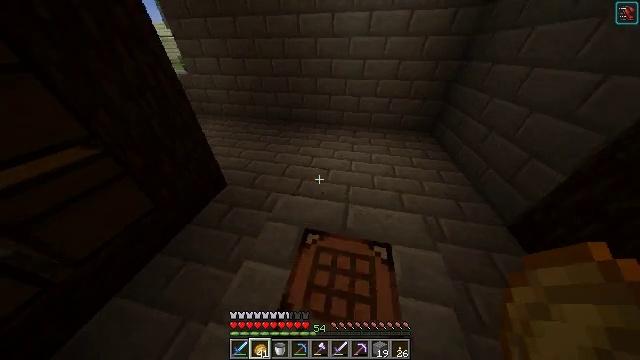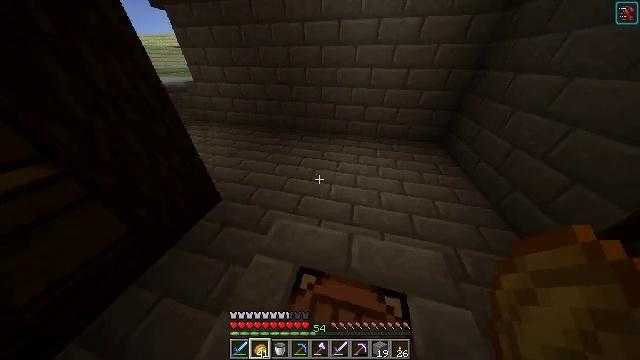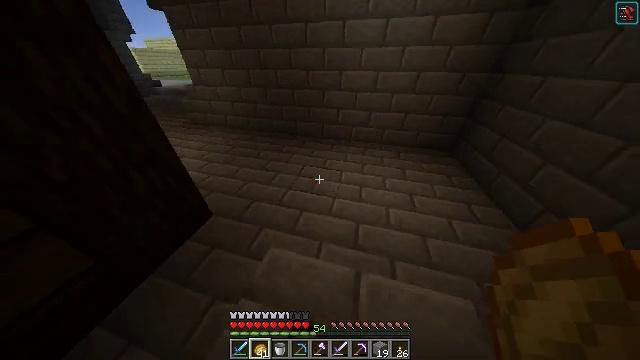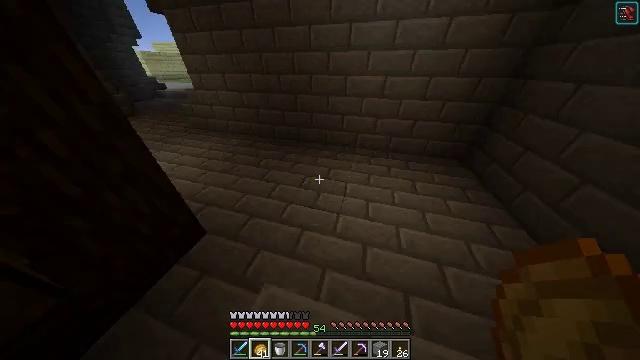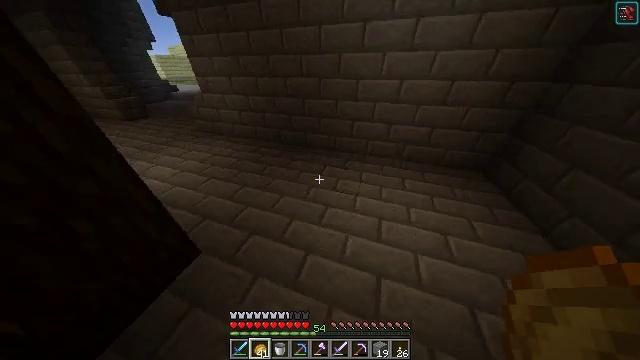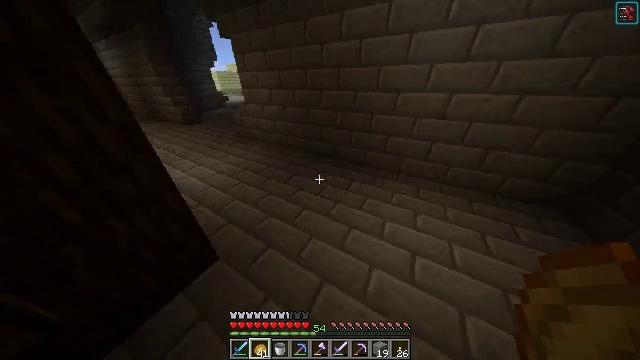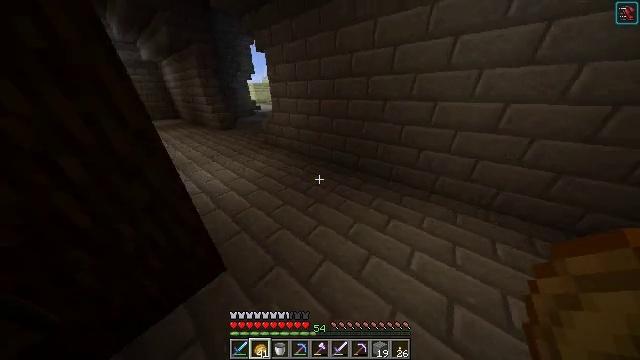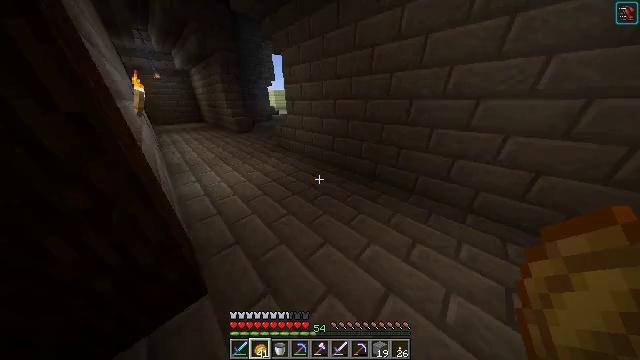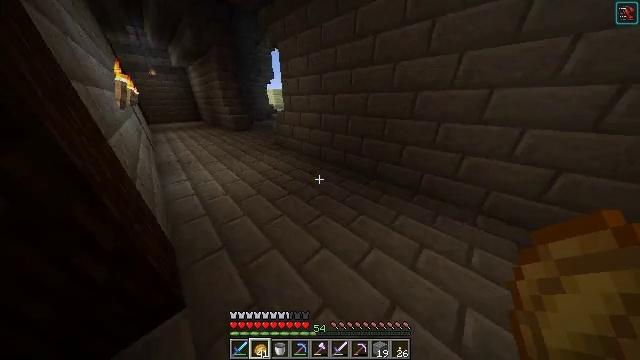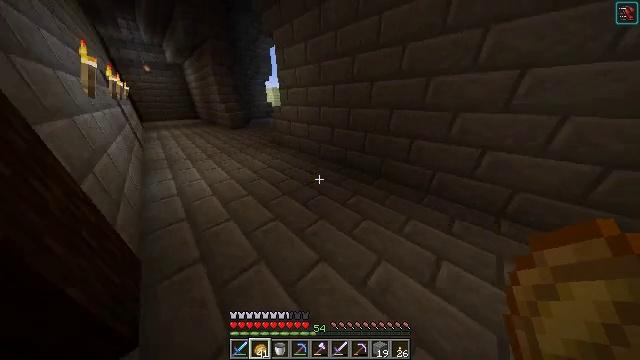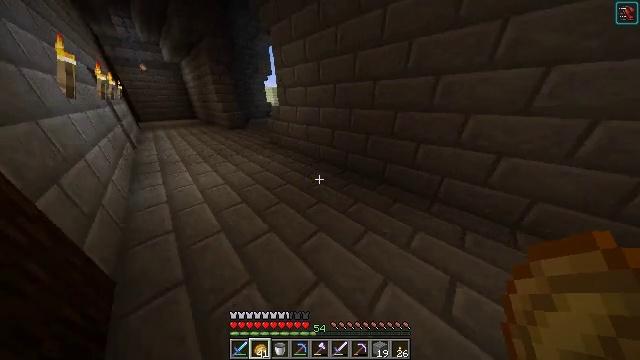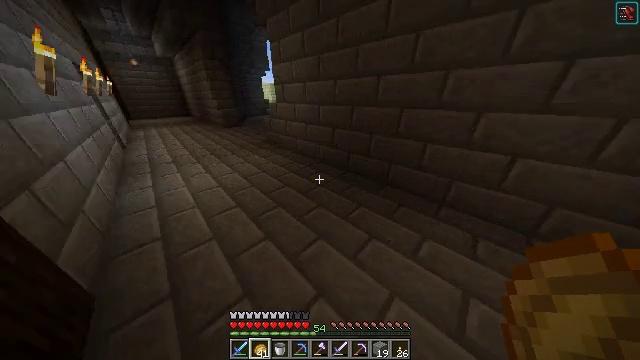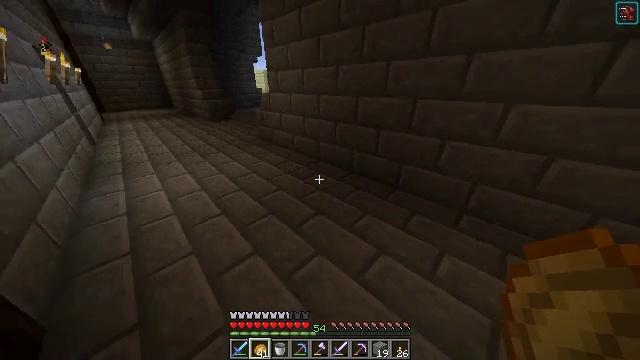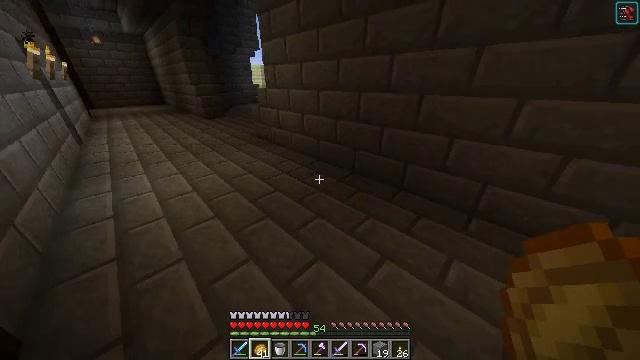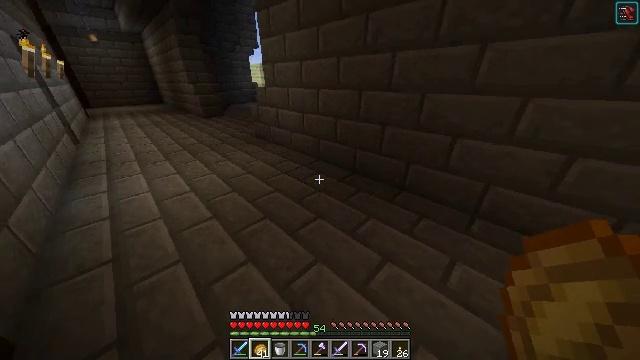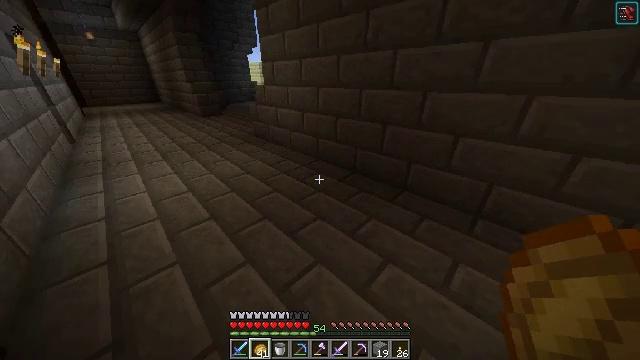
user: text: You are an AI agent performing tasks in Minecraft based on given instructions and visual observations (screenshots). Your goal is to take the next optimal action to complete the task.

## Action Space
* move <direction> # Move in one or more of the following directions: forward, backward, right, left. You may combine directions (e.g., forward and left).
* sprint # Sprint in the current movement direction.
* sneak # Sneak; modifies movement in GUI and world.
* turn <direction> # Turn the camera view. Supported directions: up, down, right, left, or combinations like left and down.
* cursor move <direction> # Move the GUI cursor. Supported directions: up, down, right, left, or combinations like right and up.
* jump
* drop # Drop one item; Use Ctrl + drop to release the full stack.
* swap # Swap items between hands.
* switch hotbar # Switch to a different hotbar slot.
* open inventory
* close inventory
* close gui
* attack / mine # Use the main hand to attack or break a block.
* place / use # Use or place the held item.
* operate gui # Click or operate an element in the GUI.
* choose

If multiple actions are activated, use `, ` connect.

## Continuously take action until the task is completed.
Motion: motion action
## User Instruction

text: Use 4 pieces of glowstone dust to create a glowstone.
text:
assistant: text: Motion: move forward, turn left and up
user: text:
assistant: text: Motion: move forward, turn left
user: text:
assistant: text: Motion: move forward, turn left
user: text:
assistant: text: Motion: move forward, turn left
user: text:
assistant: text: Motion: move forward, turn left and up
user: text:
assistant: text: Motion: move forward, turn left and up
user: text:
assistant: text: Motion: move forward, turn left and up
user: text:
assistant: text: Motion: move forward and move left
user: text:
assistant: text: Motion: move forward and move left
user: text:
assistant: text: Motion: no_op
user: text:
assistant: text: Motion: no_op
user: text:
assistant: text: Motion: no_op
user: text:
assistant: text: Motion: no_op
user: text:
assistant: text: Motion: no_op
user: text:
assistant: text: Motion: no_op
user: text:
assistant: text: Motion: no_op
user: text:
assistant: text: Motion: no_op
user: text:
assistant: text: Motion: no_op
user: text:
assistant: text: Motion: no_op
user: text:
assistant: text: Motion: no_op
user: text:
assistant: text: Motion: no_op
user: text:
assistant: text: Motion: no_op
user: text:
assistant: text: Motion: no_op
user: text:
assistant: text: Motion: no_op
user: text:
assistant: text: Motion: no_op
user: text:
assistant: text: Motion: no_op
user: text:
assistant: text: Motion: no_op
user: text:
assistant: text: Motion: no_op
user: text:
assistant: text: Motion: no_op
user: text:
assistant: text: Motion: no_op